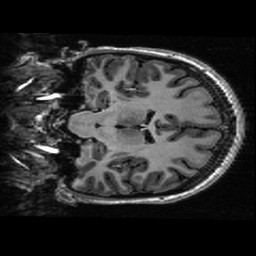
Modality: T1w
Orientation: coronal
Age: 19
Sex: female
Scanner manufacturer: ge
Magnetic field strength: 3 T
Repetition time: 0.01144 s
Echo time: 0.005012 s